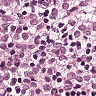
Metastatic tissue present: yes